Question: I am fighting some simple question.
I want to get prime numbers
I will use this algorithm

and... I finished code writing like this.
'''
int k = 0, x = 1, n, prim, lim = 1;
int p[100000];
int xCount=0, limCount=0, kCount=0;
p[0] = 2;
scanf("%d", &n);
start = clock();
do
{
x += 2; xCount++;
if (sqrt(p[lim]) <= x)
{
lim++; limCount++;
}
k = 2; prim = true;
while (prim && k<lim)
{
if (x % p[k] == 0)
prim = false;
k++; kCount++;
}
if (prim == true)
{
p[lim] = x;
printf("prime number : %d
", p[lim]);
}
} while (k<n);
'''
I want to check how much repeat this code (x+=2; lim++; k++;)
so I used xCount, limCount, kCount variables.
when input(n) is 10, the results are x : 14, lim : 9, k : 43. wrong answer.
answer is (14,3,13).
Did I write code not well?
tell me correct point plz...
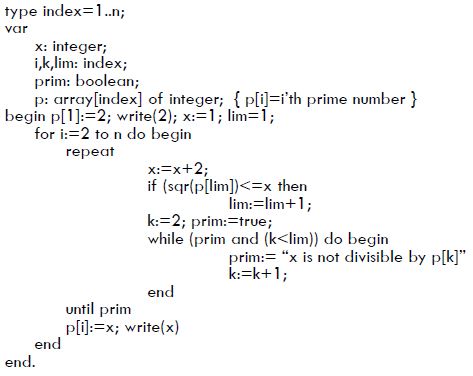
Answer: If you want to adapt an algorithm to your needs, it's always a good idea to implement it verbatim first, especially if you have pseudocode that is detailed enough to allow for such a verbatim translation into C-code (even more so with Fortran but I digress)
'''
#include <stdio.h>
#include <stdlib.h>
#include <stdbool.h>
int main (void){
// type index 1..n
int index;
// var
// x: integer
int x;
//i, k, lim: integer
int i, k, lim;
// prim: boolean
bool prim;
// p: array[index] of integer {p[i] = i'th prime number}
/*
We cannot do that directly, we need to know the value of "index" first
*/
int res;
res = scanf("%d", &index);
if(res != 1 || index < 1){
fprintf(stderr,"Only integral values >= 1, please. Thank you.
");
return EXIT_FAILURE;
}
/*
The array from the pseudocode is a one-based array, take care
*/
int p[index + 1];
// initialize the whole array with distinguishable values in case of debugging
for(i = 0;i<index;i++){
p[i] = -i;
}
/*
Your variables
*/
int lim_count = 0, k_count = 0;
// begin
// p[1] = 2
p[1] = 2;
// write(2)
puts("2");
// x = 1
x = 1;
// lim = 1
lim = 1;
// for i:=2 to n do
for(i = 2;i < index; i++){
// repeat (until prim)
do {
// x = x + 2
x += 2;
// if(sqr(p[lim]) <= x) then
if(p[lim] * p[lim] <= x){
// lim = lim +1
lim++;
lim_count++;
}
// k = 2
k = 2;
// prim = true
prim = true;
// while (prim and (k < lim)) do
while (prim && (k < lim)){
// prim = "x is not divisible by p[k]"
if((x % p[k]) == 0){
prim = false;
}
// k = k + 1
k++;
k_count++;
}
// (repeat) until prim
} while(!prim);
// p[i] := x
p[i] = x;
// write(x)
printf("%d
",x);
}
// end
printf("x = %d, lim_count = %d, k_count = %d
",x,lim_count,k_count);
for(i = 0;i<index;i++){
printf("%d, ",p[i]);
}
putchar('
');
return EXIT_SUCCESS;
}
'''
It will print an 'index - 1' number of primes starting at 2.
You can easily change it now--for example: print only the primes up to 'index' instead of 'index - 1' primes.
In your case the numbers for all six primes up to 13 gives
'''
x = 13, lim_count = 2, k_count = 3
'''
which is distinctly different from the result you want.